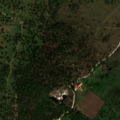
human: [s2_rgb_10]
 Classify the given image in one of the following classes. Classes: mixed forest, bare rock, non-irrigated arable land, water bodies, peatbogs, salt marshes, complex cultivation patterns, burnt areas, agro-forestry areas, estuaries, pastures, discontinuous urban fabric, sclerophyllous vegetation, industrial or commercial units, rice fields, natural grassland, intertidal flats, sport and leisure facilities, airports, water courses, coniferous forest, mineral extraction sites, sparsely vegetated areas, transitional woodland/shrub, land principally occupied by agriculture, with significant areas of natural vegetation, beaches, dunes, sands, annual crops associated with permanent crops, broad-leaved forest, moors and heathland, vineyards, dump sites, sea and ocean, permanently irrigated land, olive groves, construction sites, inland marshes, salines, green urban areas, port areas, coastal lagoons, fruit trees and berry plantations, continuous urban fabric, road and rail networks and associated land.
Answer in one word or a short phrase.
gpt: agro-forestry areas, transitional woodland/shrub